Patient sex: M
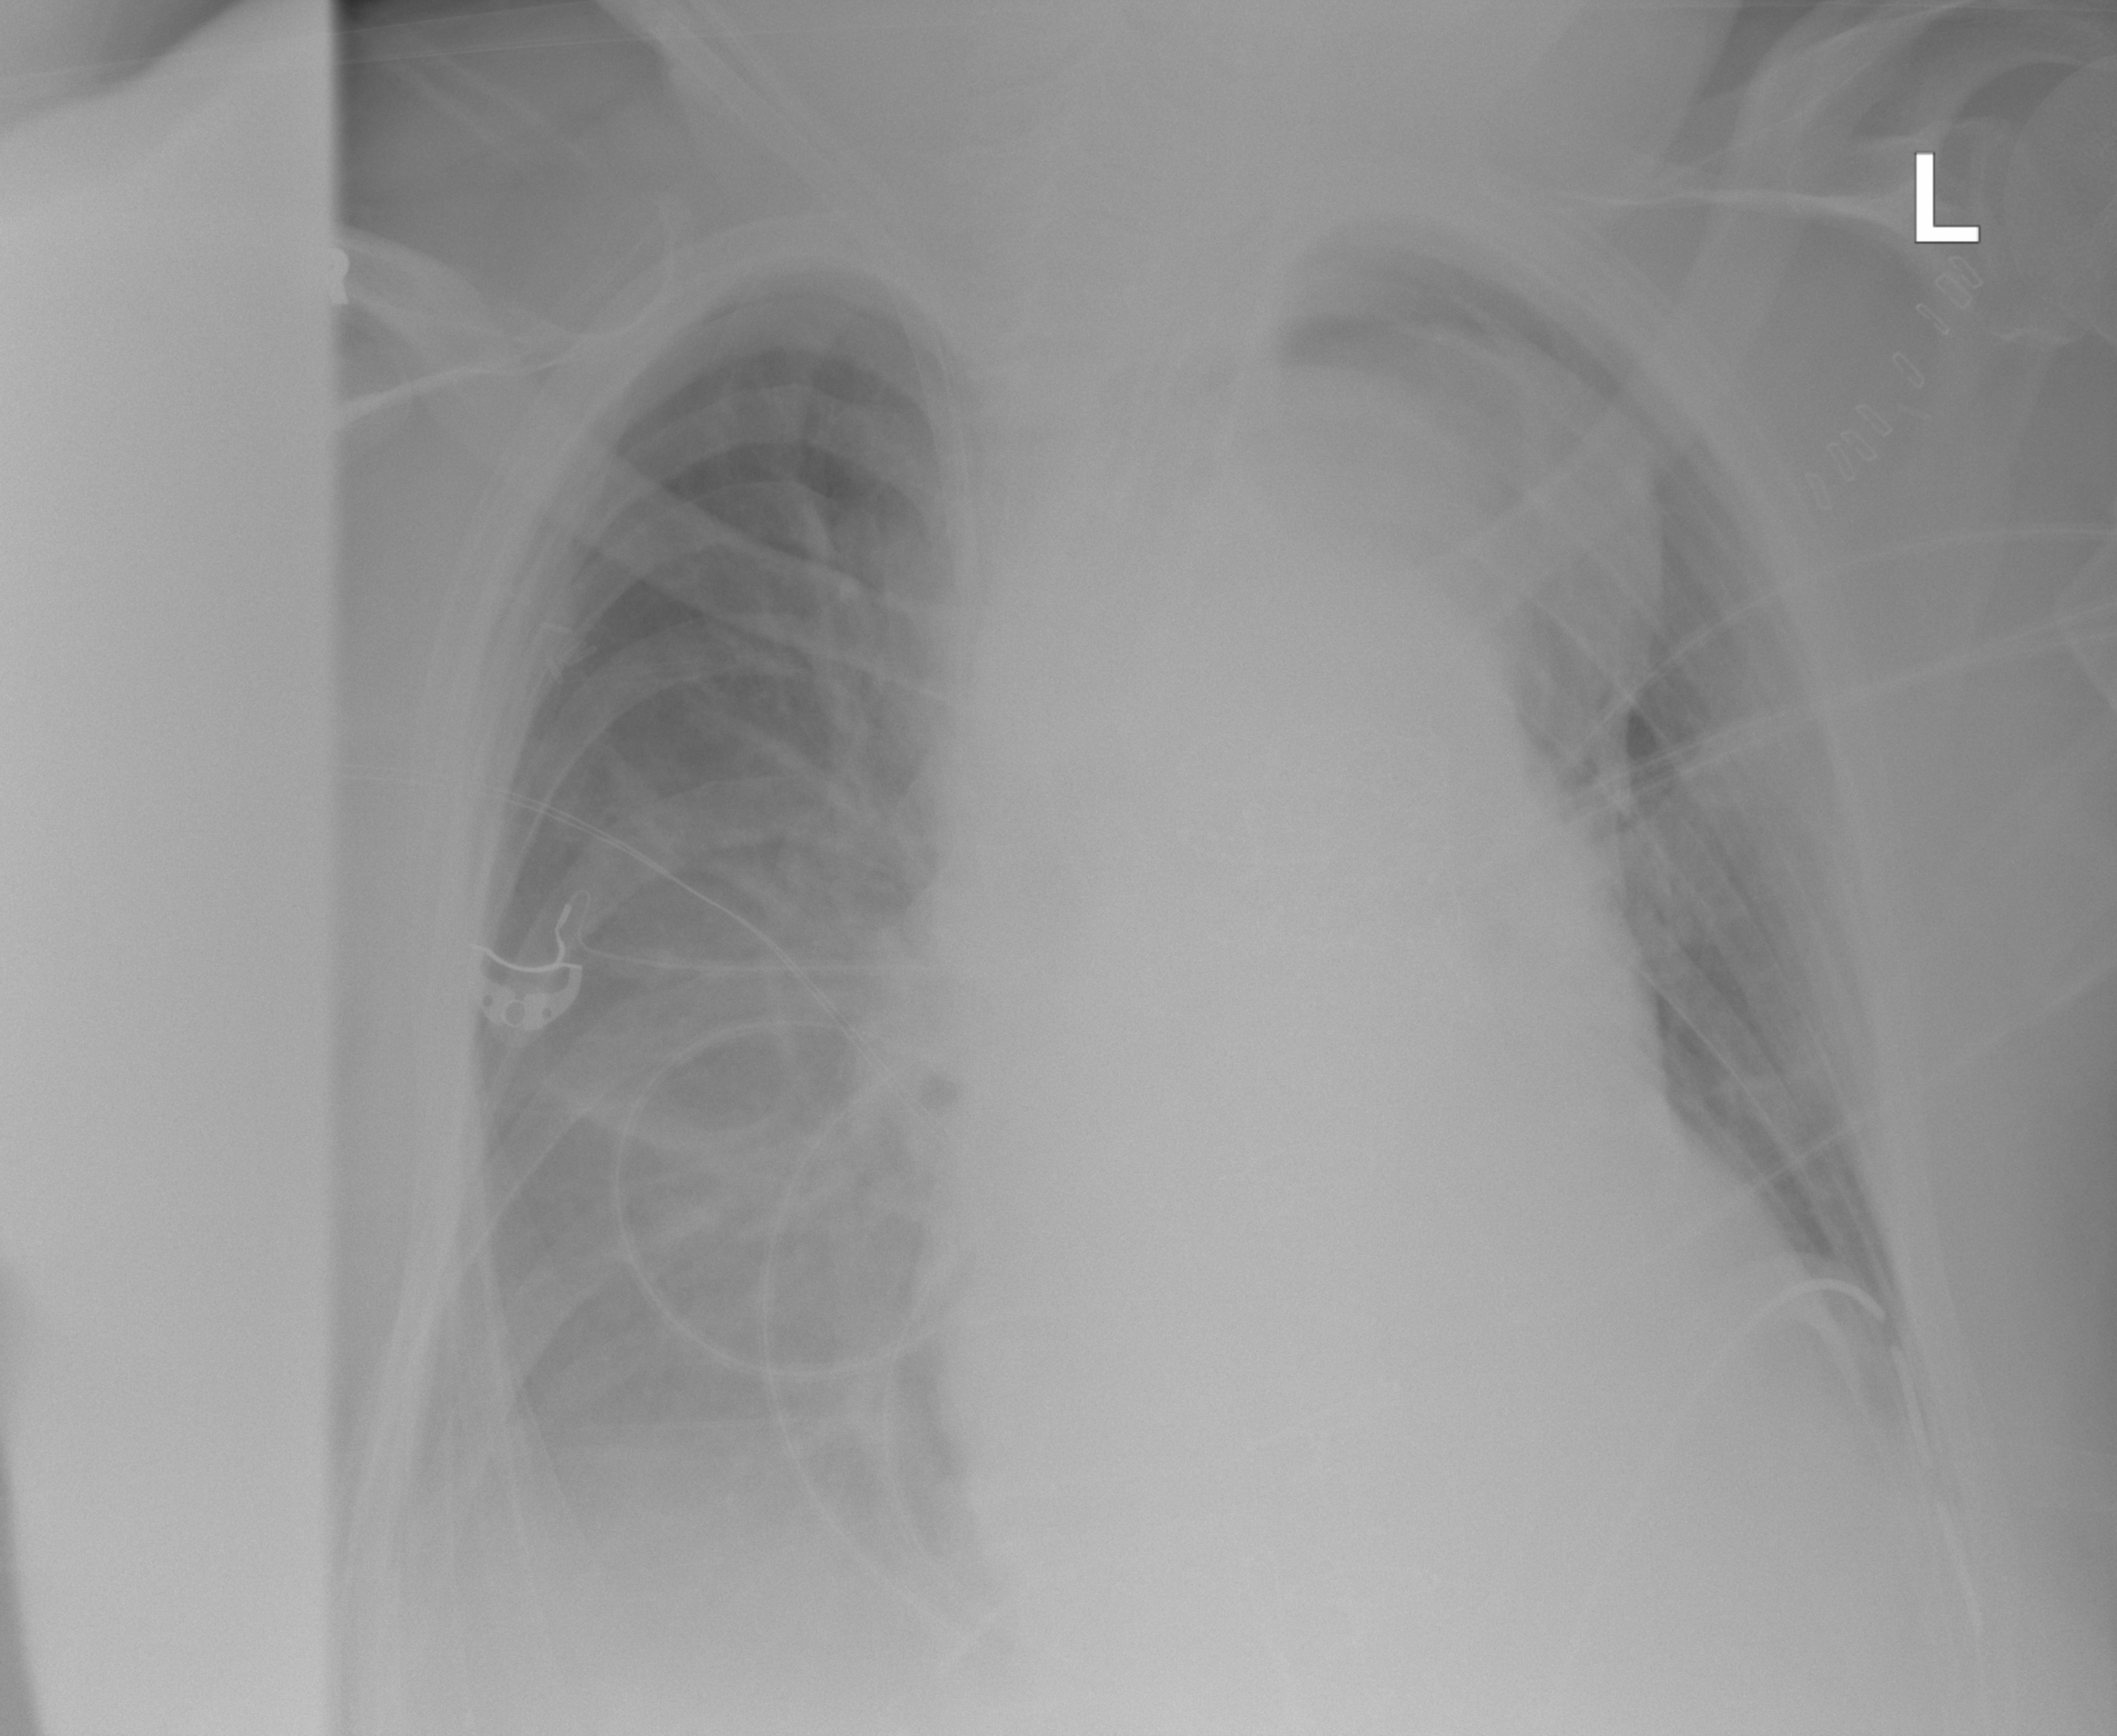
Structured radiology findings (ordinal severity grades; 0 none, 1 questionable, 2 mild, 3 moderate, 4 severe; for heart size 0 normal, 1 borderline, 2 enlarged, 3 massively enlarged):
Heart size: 3
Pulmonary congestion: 2
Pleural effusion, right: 2
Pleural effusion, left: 2
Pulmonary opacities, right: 0
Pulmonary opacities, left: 0
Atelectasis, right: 2
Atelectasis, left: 2